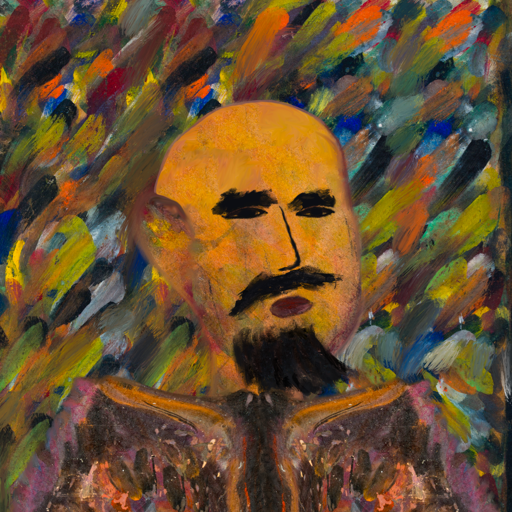
Background: An_Impression, Head And Neck Side: Gypsy_Mother, Face Side: Mosgoul, Bust: Gypsy_Queen, Hair Side: Blank, Head Accessory: Blank, Second Necklace: Blank, Necklace: Blank, Baby: Blank